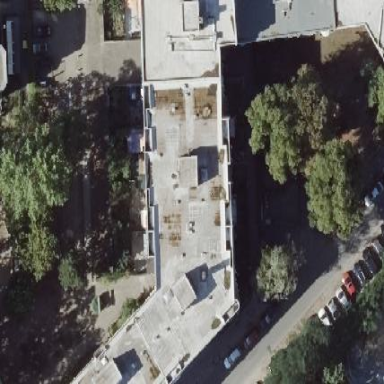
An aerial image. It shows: Flat-roofed apartment building.